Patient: sex M, age 52
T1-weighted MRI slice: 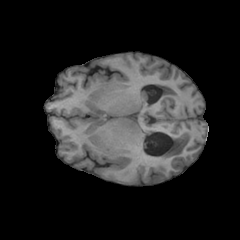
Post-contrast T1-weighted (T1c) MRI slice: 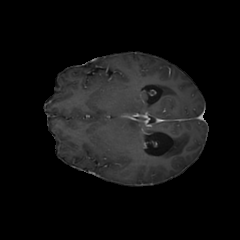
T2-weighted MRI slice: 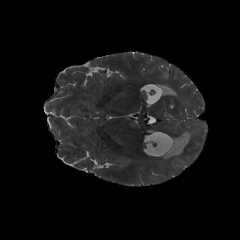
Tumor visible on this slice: no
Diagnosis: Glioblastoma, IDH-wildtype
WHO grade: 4